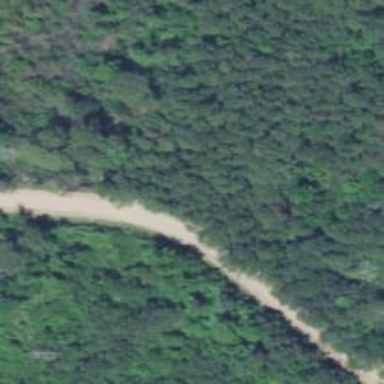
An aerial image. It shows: Unclassified road.